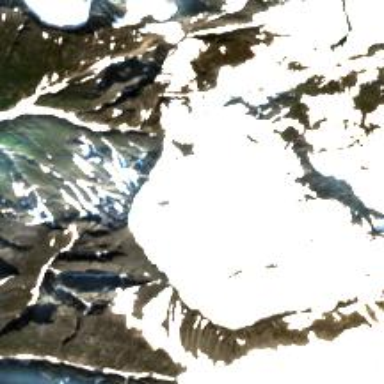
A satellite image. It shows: Stunning view of glacier.